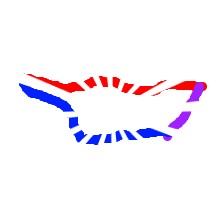
Shape: trapezoid